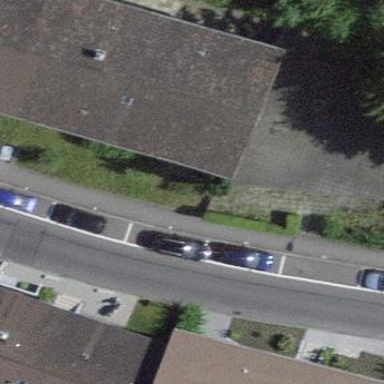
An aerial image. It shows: Parking lane area.